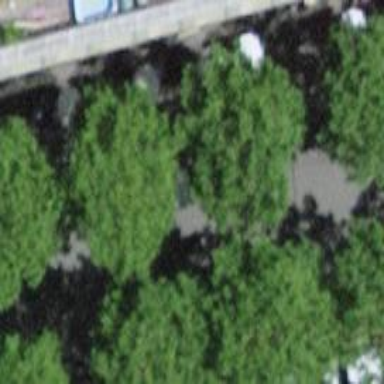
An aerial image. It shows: Avenue lined with broadleaved trees.